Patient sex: M
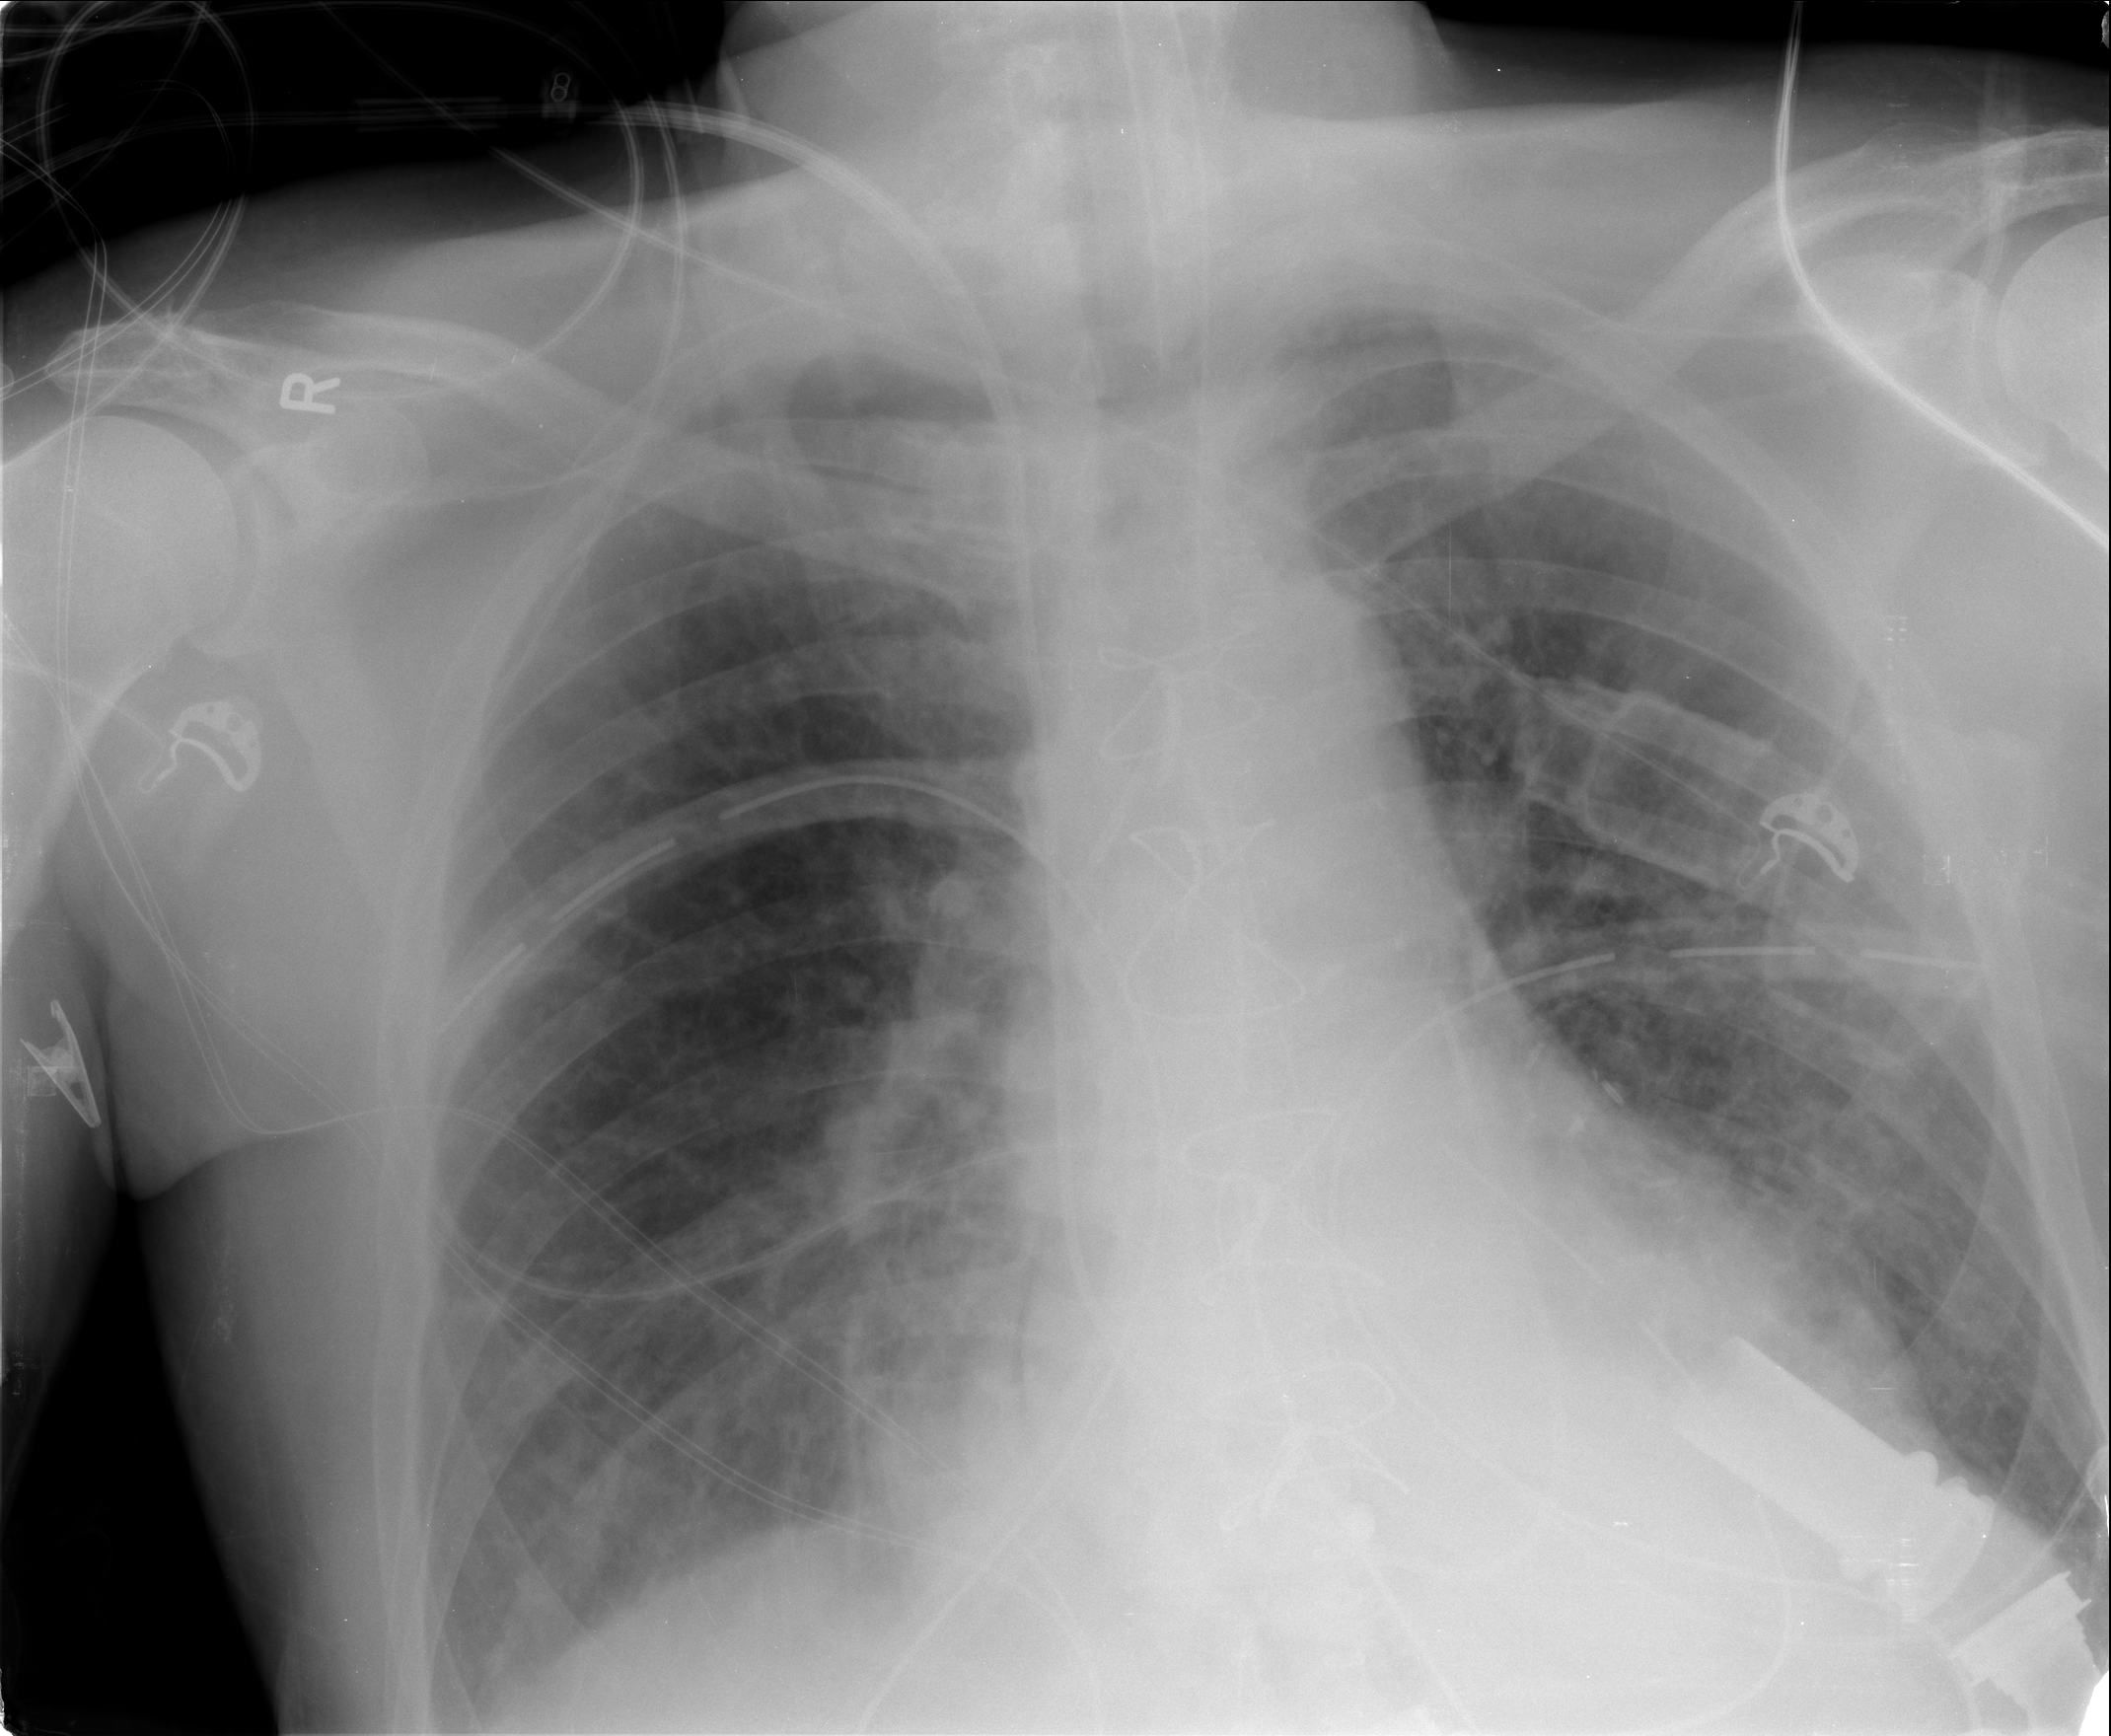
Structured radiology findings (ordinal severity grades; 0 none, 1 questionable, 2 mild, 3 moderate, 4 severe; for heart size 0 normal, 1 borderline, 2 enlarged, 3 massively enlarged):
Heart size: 2
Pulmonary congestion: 3
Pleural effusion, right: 1
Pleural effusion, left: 0
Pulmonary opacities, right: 2
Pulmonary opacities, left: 2
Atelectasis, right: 2
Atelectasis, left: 2